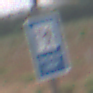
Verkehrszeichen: Verkehrshelfer
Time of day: SunriseSunset
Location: Outdoor (Nature)
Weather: PartlyCloudy
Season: NotSpecified
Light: Natural